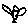
Label: bird